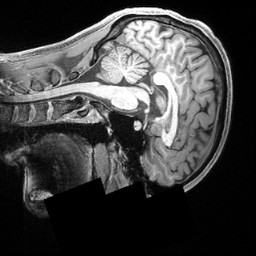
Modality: T1w
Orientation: sagittal
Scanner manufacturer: siemens
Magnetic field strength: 3 T
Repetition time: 2.4 s
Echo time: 0.00222 s